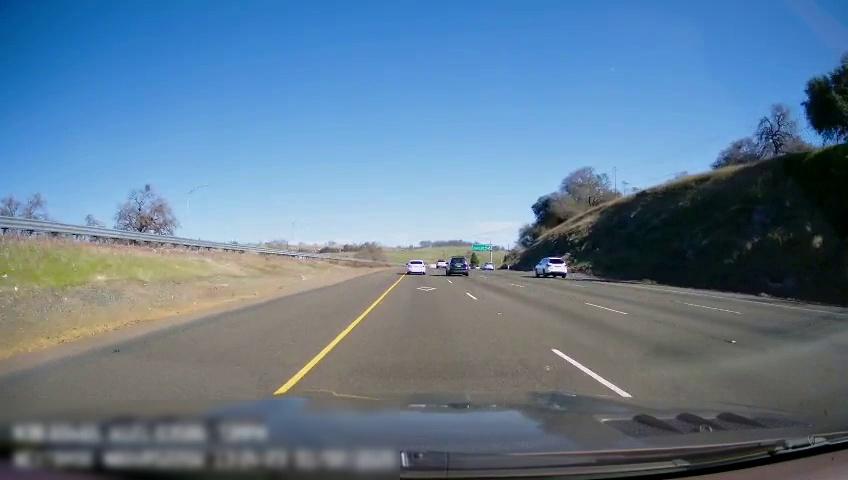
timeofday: Day
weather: Sunny
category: Drivable Space
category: Vehicles | Car
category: Vehicles | SUV
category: Vehicles | SUV
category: Vehicles | SUV
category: Vehicles | Car
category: Lanes | Current Lane
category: Lanes | Current Lane
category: Lanes | Alternate Lane
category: Lanes | Alternate Lane
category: Lanes | Alternate Lane
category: Traffic | Signs